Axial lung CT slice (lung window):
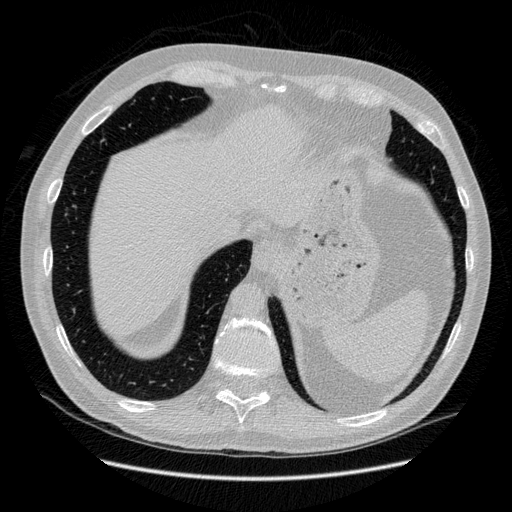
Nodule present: no